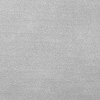
Atmospheric dust classification: dusty